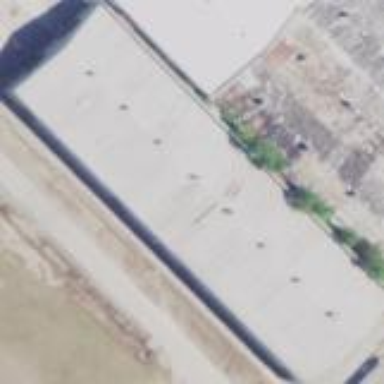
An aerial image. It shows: Industrial building.